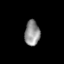
Tissue: lung
Cell type: Endothelial cells
Senescence score: 0.5682
Nuclear area (px): 367
Mean DAPI intensity: 147.278